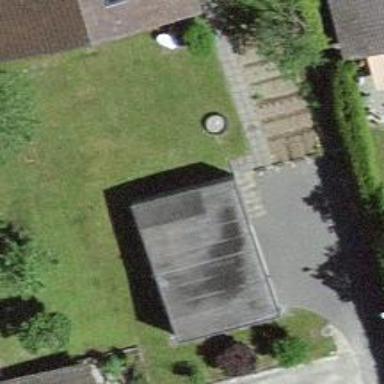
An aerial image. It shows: View of roof of building.